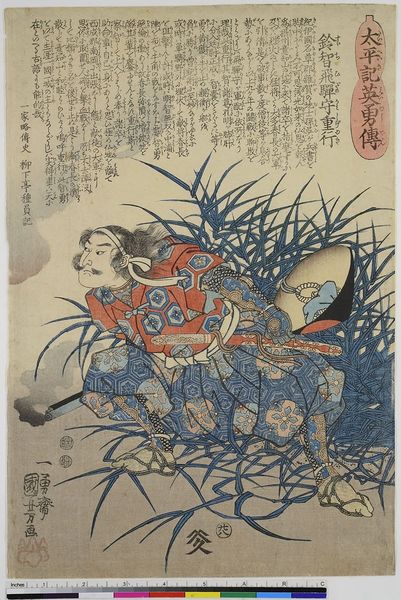
Titel: Suzuchi Shigeyuki, Herr von Hida, aus der Serie: Helden des Taiheiki
Künstler: Utagawa Kuniyoshi
Standort: Hamburg
Institution: Museum für Kunst und Gewerbe Hamburg
Schlagwörter: blau, held, weiß, frau, frisur, hut, schwarz, zeichen, rot, wolke, beige, bart, herr, gräser, rauch, gewand, gold, person, pflanzen, holzschnitt, dunst, vegetation, japanisch, barfuss, druckgraphik, lithographie, druckgrafik, säbel, schawrz, sandale, krieger, bambus, zeit, farbholzschnitt, samurai, traditionell, edo, historische, reproduktionen, druckerzeugnisse, pflanzenabbildung, persönlichkeit, lit, zyklen, epen, taiheiki